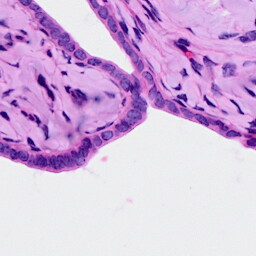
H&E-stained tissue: Ovarian